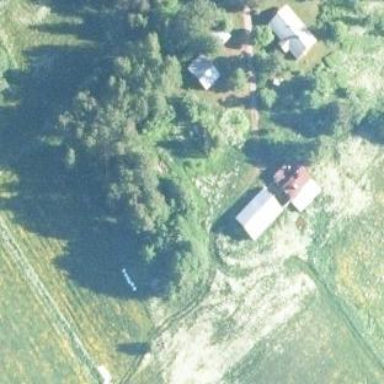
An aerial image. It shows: Farmyard area.